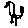
Label: bird